Field crop: tomato
Growth stage: 1
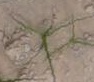
Species: cyperus